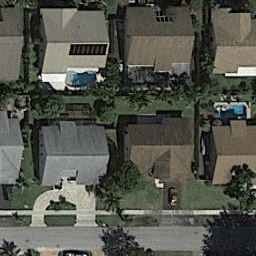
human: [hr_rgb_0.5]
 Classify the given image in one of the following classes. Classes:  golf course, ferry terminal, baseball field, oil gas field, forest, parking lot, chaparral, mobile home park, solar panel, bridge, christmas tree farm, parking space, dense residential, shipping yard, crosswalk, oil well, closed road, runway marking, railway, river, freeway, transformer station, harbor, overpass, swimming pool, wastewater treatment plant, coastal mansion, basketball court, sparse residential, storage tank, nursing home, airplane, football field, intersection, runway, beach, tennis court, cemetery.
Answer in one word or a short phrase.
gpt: dense residential